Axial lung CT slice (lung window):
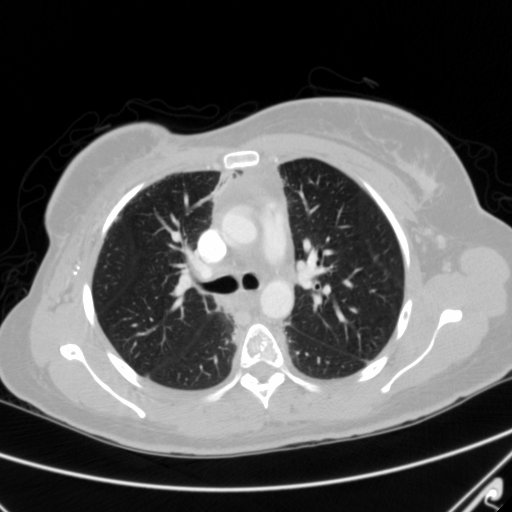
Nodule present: no